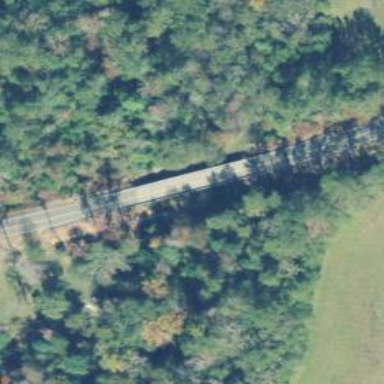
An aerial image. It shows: Tertiary road passing over bridge.